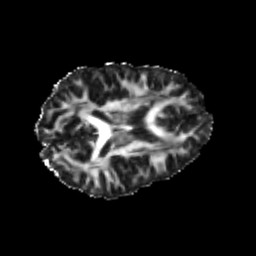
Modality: FA
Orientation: axial
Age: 19
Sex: female
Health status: healthy
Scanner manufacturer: philips
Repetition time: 7.48 s
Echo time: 0.08753 s